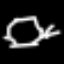
Label: octagon